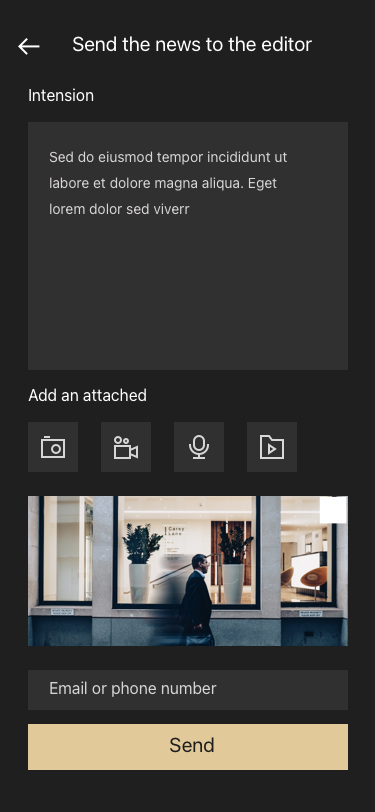
Text in this UI design:
Intension
Sed do eiusmod tempor incididunt ut
labore et dolore magna aliqua. Eget
lorem dolor sed viverr
Add an attached
Email or phone number
Send
Send the news to the editor